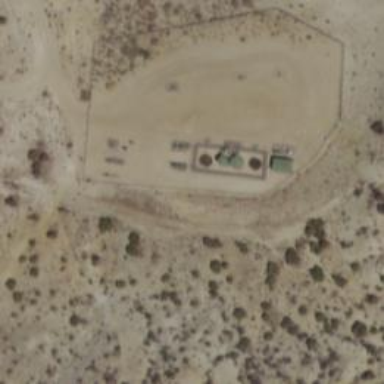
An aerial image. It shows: Storage tank with man-made structure.